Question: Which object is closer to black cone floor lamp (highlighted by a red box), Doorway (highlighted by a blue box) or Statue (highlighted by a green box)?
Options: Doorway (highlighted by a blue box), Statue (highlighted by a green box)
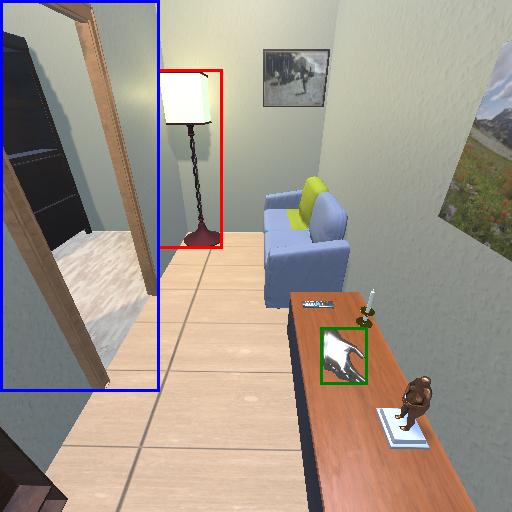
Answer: Doorway (highlighted by a blue box)